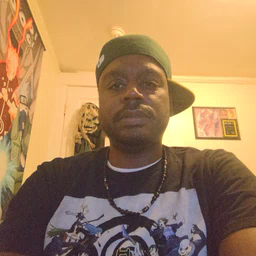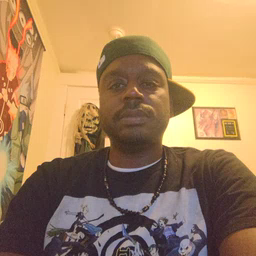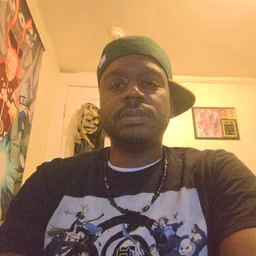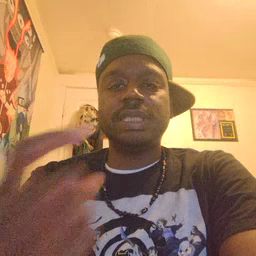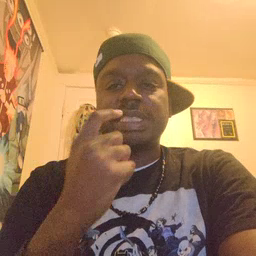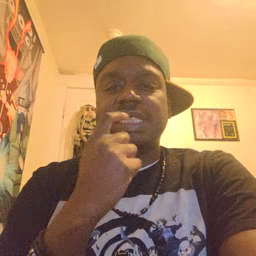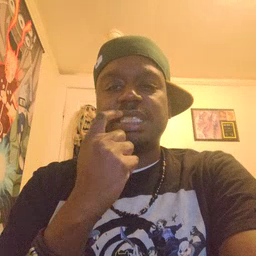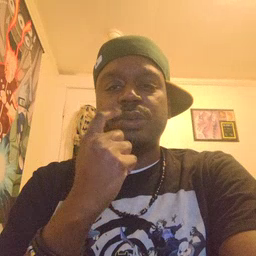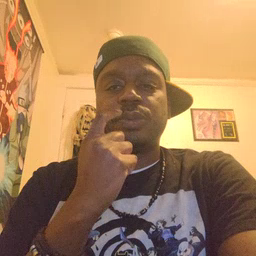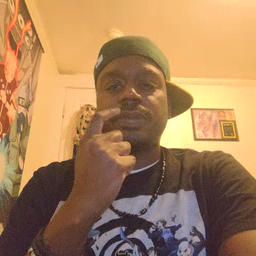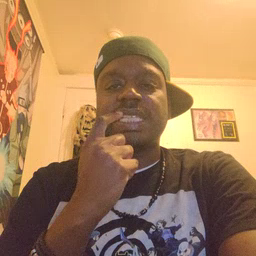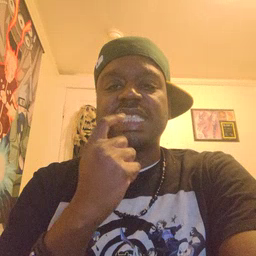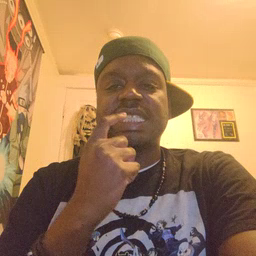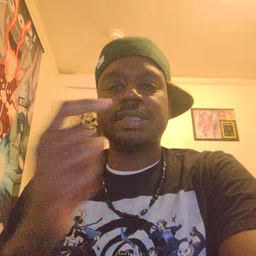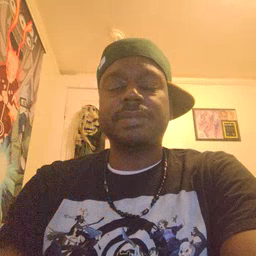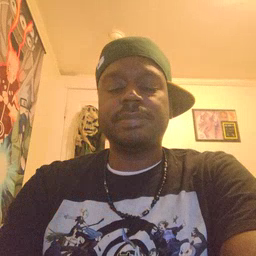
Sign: tooth